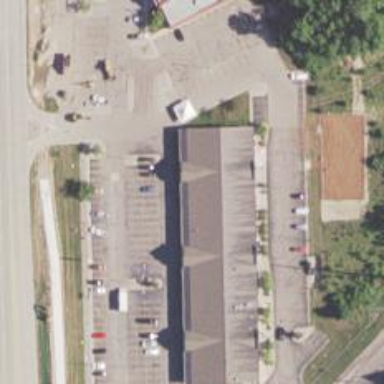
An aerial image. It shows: Healthcare clinic is depicted in the image.